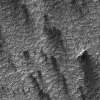
Atmospheric dust classification: not_dusty